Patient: sex M, age 37
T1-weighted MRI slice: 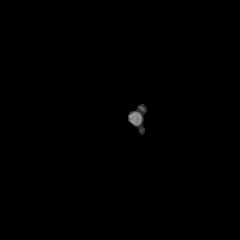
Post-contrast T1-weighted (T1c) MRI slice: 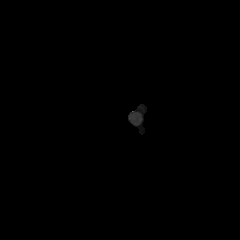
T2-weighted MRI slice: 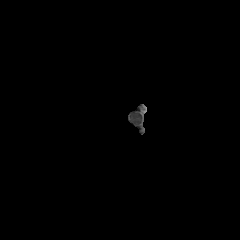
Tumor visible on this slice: no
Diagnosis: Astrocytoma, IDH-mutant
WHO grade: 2